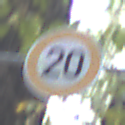
Verkehrszeichen: Geschwindigkeit20
Umgebung: Outdoor, Nature
Tageszeit: SunriseSunset
Wetter: NotSpecified
Licht: Natural
Jahreszeit: Autumn
Kontrast: MediumContrast